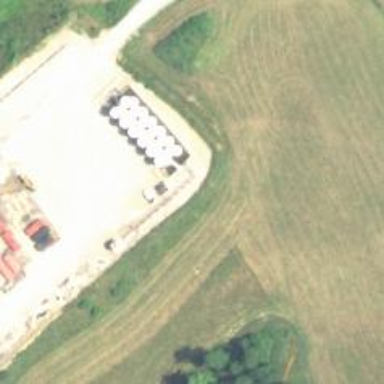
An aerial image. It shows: Storage tank that is man-made.